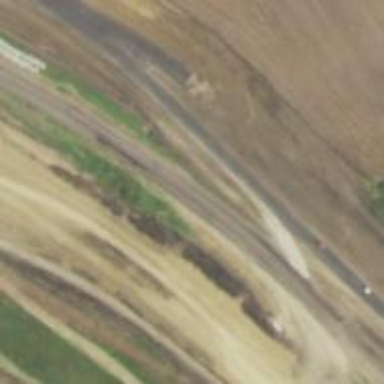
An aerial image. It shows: Trunk link highway.